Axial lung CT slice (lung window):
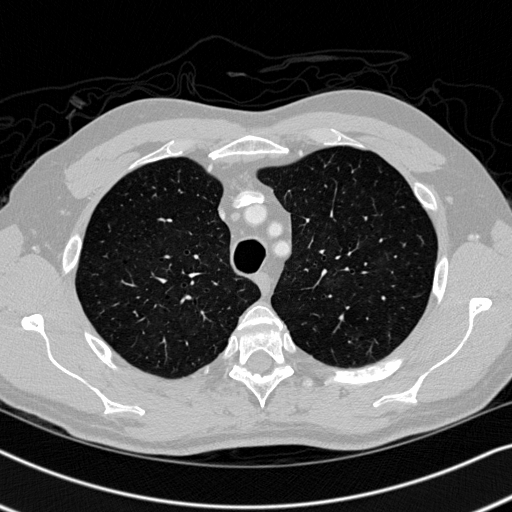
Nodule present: no